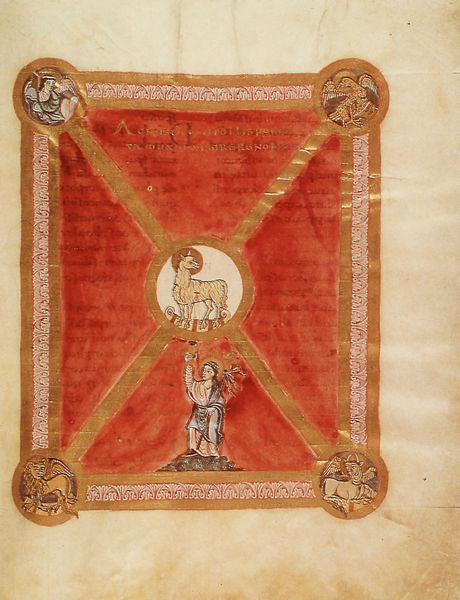
Titel: Fuldaer Sakramentar
Standort: Herkunftsort: Fulda (EU - D - H)
Institution: Göttingen, Niedersächsische Staats- und Universitätsbibliothek
Schlagwörter: adler, weiß, symbol, rot, bibel, johannes, neues testament, gold, rund, engel, schrift, wandteppich, lamm, schaf, buch, kreuz, religion, seite, text, buchseite, ecken, pergament, wappen, heiligenschein, mittelalter, löwe, heilig, stier, latein, markus, durchscheinend, apostel, buchmalerei, lamm gottes, evangelisten, lukas, matthäus, evangelien, likas, siete, scahf, evangeilien, relihiös, durchschein